Aerial crown-view tile of a tropical tree (Barro Colorado Island, Panama), acquired 20240716:
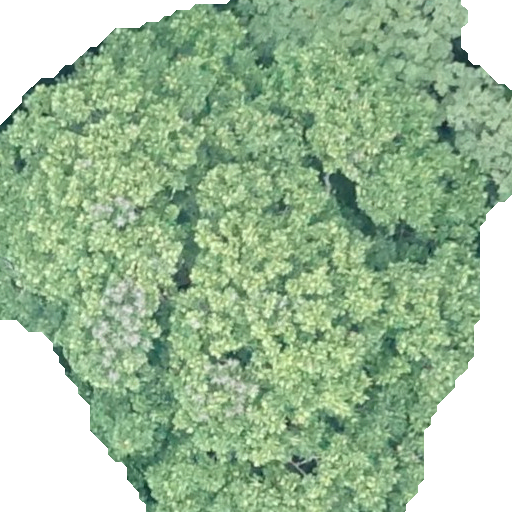
Species: Dipteryx oleifera
GBIF accepted scientific name: Dipteryx oleifera
Crown area: 376.516 m²